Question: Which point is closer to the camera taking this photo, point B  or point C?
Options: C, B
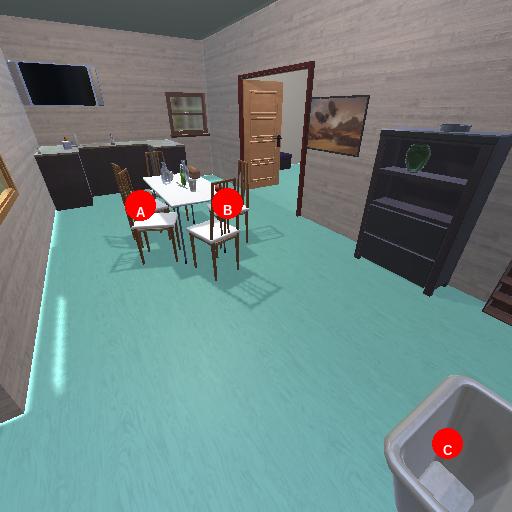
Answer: C